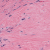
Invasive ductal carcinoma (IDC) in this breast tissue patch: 1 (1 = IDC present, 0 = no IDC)